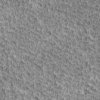
Label: not_dusty